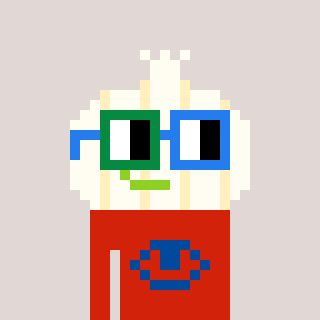
a pixel art character with square green and blue glasses, a garlic-shaped head and a red-colored body on a warm background